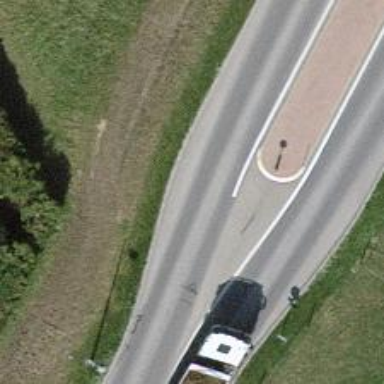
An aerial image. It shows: Secondary road with asphalt surface.